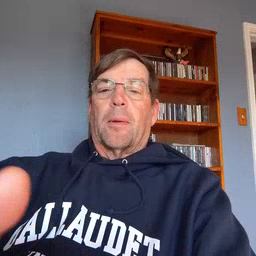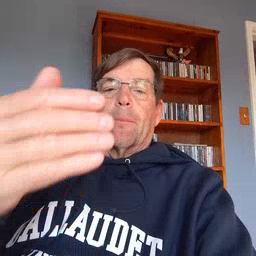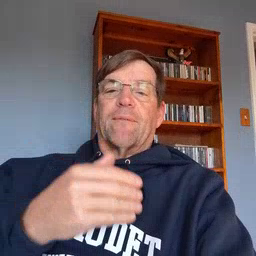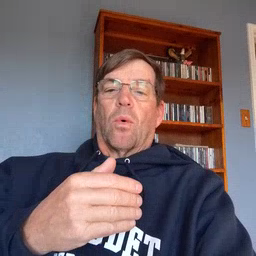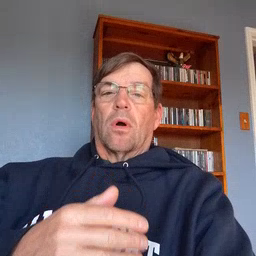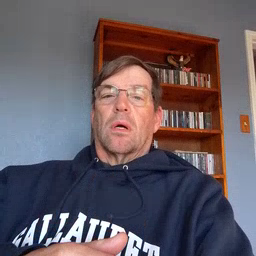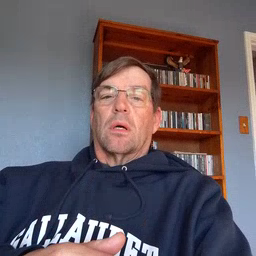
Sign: before